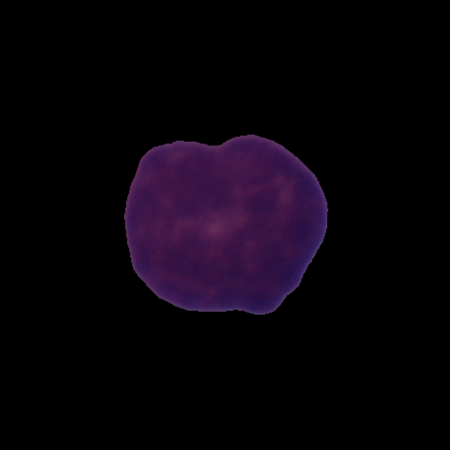
Label: cancer